Question: I am not sure what the protocol is w.r.t. to changing your question but I guess it would be better if I change it as there is a lot of information and the original intent of asking the question has been lost.
## Original question:
I was originally having an issue while generating a database using EF (Code first approach / POCO classes).
One of the issues was that I was making use of Constructors in my entity classes to initialize the members. After @RickStahl suggested that it is not required, I changed my implementation.
For the sake of readers, I didn't want the information to be lost as some of the old comments intend to adress that issue.
However, during the course of time since this thread was initially created, the situation has changed. I have been able to get over some of the issues.
## Current Issue:
I am having problem retrieving the content from the underlying database tables.
Exception:

## The exception occurs at the following statement of Program.cs (Line 21):
'''
foreach(PhoneNumber p in cd.Phones)
'''
For the sake of ease in understanding the issue, I am pasting the whole source code.
## Here's the source code of my Entity class.
'''
using System;
using System.Collections.Generic;
using System.Linq;
using System.Text;
using System.Threading.Tasks;
using System.ComponentModel.DataAnnotations;
using System.ComponentModel.DataAnnotations.Schema;
namespace ConsoleApplication1
{
public class ContactData
{
[Key]
public int ContactId { get; set; }
public string FirstName { get; set; }
public string LastName { get; set; }
public IList<PhoneNumber> Phones { get; set; }
public IList<EmailAddress> Emails { get; set; }
}
public class PhoneNumber
{
[Key]
public int PhoneId { get; set; }
public int ContactId { get; set; }
public string Phone { get; set; }
public ContactData ContactData { get; set; }
public PhoneNumber()
{
}
}
public class EmailAddress
{
[Key]
public int EmailId { get; set; }
public int ContactId { get; set; }
public string Email { get; set; }
public ContactData ContactData { get; set; }
public EmailAddress()
{
}
}
}
'''
## ContactContext.cs
'''
using System;
using System.Collections.Generic;
using System.Linq;
using System.Text;
using System.Threading.Tasks;
using System.Data.Entity;
namespace ConsoleApplication1
{
public class ContactContext : DbContext
{
public ContactContext()
: base("ContactDBContext")
{
Database.SetInitializer<ContactContext>(new DropCreateDatabaseIfModelChanges<ContactContext>());
}
public DbSet<ContactData> Contacts { get; set; }
}
}
'''
## ContactManager.cs
'''
using System;
using System.Collections.Generic;
using System.Linq;
using System.Text;
using System.Threading.Tasks;
namespace ConsoleApplication1
{
class ContactManager
{
ContactContext cDbContext = new ContactContext();
public IList<ContactData> GetContactList()
{
IQueryable<ContactData> cContactList = cDbContext.Contacts;
IList<ContactData> cListData = new List<ContactData>();
cListData = cContactList.ToList();
return cListData;
}
}
}
'''
## Program.cs (Entry point)
'''
using System;
using System.Collections.Generic;
using System.Linq;
using System.Text;
using System.Threading.Tasks;
namespace ConsoleApplication1
{
class Program
{
static void Main()
{
ContactManager cMgr = new ContactManager();
foreach (ContactData cd in cMgr.GetContactList())
{
Console.WriteLine(cd.ContactId);
Console.WriteLine(cd.FirstName);
Console.WriteLine(cd.LastName);
foreach(PhoneNumber p in cd.Phones)
{
Console.WriteLine(p.Phone);
}
foreach (EmailAddress e in cd.Emails)
{
Console.WriteLine(e.Email);
}
}
Console.ReadKey();
}
'''
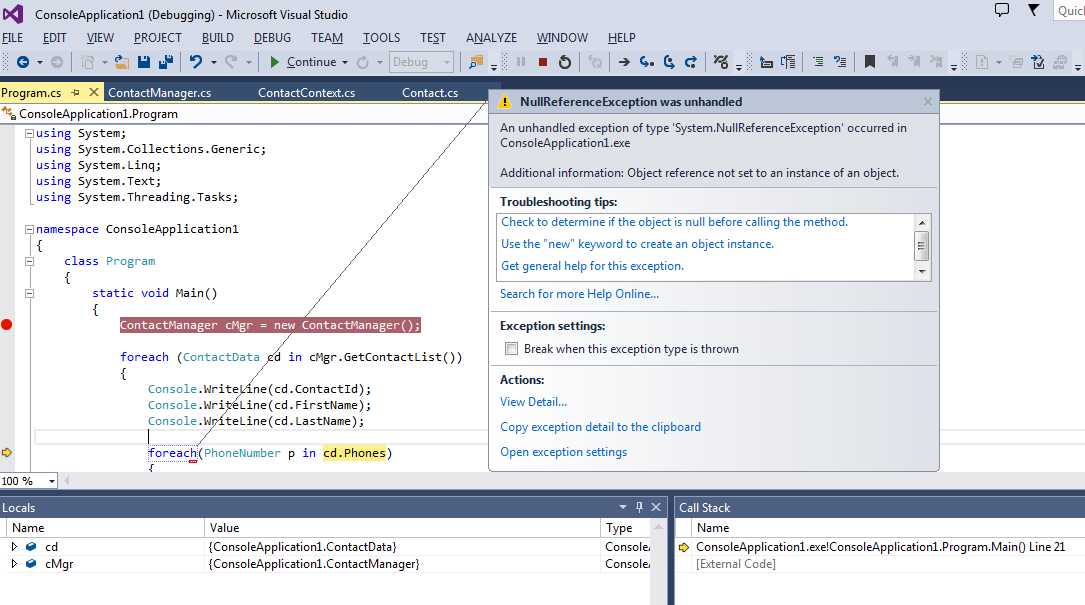
Answer: I finally managed to find a solution to my own problem. But I want to extend my 'Thanks' to both @SteveGreene and @RickStahl for their valuable inputs.
@RickStahl gave a good input or recommendation of not making use of parameterized constructors in my Entity classes. Per Rick, the parameterized constructors do not work with EF.
@SteveGreene - I finally realized that you were pointing me into right direction. I was not able to get it at that time due to my lack of understanding of EF. However, after reading about the EF in detail and in particular about Eager loading and Lazy loading helped me finally.
The error related to 'Object reference not set to an instance of an object' was easy to resolve after I figured out that I had to instantiate the collection properties for 'Phones' and 'Emails' in the ContactData class constructor.
Please refer to the code change below.
'''
public class ContactData
{
[Key]
public int ContactId { get; set; }
public string FirstName { get; set; }
public string LastName { get; set; }
public string BusinessName { get; set; }
public IList<PhoneNumber> Phones { get; set; }
public IList<EmailAddress> Emails { get; set; }
public ContactData()
{
//By instantiating Phones and Emails member collections below, resolved 'Object reference not set to an instance of an object' exception
Phones = new List<PhoneNumber>();
Emails = new List<EmailAddress>();
}
}
'''
The next step was to populate data into related Entities as I was only able to populate the parent Entity Contact up to this point.
For that I had to discover from my research and understand about different approaches such as Eager loading, Lazy loading etc. towards loading data into related entities.
That is done by using the following statements in the ContactManager.GetContactList() method. I have used eager loading method as far as I understand. For lazy loading, you have to use virtual members for such as Phone and Email in this case.
'''
var phones = cDbContext.Contacts.Include("Phones").ToList();
var emails = cDbContext.Contacts.Include("Emails").ToList();
'''
Here's a complete code of ContactManager class.
'''
class ContactManager
{
ContactContext cDbContext = new ContactContext();
public IList<ContactData> GetContactList()
{
ContactData cd = new ContactData();
IQueryable<ContactData> cContactList = cDbContext.Contacts;
IList<ContactData> cListData = new List<ContactData>();
var phones = cDbContext.Contacts.Include("Phones").ToList();
var emails = cDbContext.Contacts.Include("Emails").ToList();
cListData = cContactList.ToList();
return cListData;
}
}
'''
After learning about this I understood that @SteveGreene was pointing me into correct direction. Only issue that I ran into after all this was that I used a lambda expression with Include method. But I got a compile time exception 'Include method expects a string'. I tried using the following lambda expression with the include method.
var phones = cDbContext.Contacts.Include(b => b.Phones).ToList(); // this was causing a compile time error 'Include method expects a string'.
After passing (as below) the name of the parameter as string with the name of 'Phones' and 'Emails' collection members of ContactData class, it worked fine.
'''
var emails = cDbContext.Contacts.Include("Emails").ToList();
'''